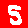
Digit: 5